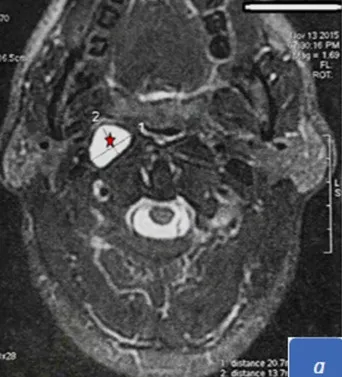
MRI showing enhanced lymph node swelling in the right retropharyngeal space which doesn t dislocate the intenal carotid artery;. Axial T2 weighted with fat-suppressed.
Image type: radiology (mri)